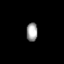
Tissue: lung
Cell type: Endothelial cells
Senescence score: 0.5668
Nuclear area (px): 205
Mean DAPI intensity: 158.337